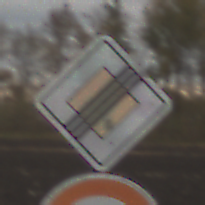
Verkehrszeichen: EndeVorfahrtsstrasse
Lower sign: Geschwindigkeit50
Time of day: MorningAfternoon
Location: Outdoor (Nature)
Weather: Overcast
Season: NotSpecified
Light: Natural